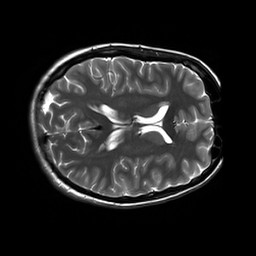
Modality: T2w
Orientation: axial
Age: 23
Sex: female
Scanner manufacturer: siemens
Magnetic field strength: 3 T
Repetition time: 8.53 s
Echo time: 0.091 s